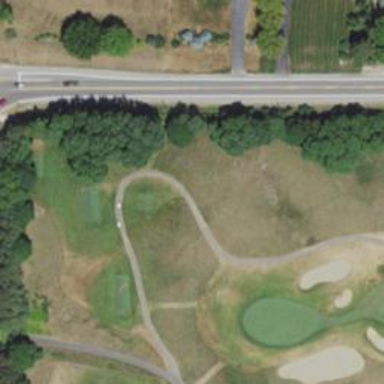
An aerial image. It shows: Path for both roads and golfers.